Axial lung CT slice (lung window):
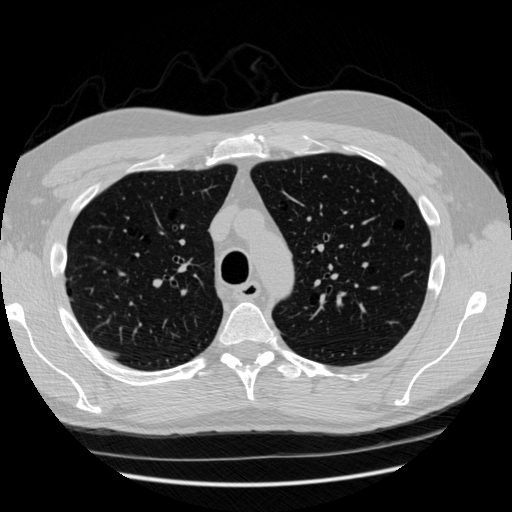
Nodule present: no